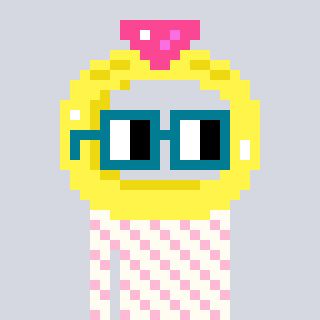
a pixel art character with square dark green glasses, a ring-shaped head and a grayscale-colored body on a cool background